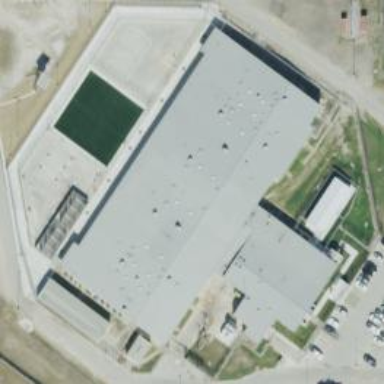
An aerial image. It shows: Prison.